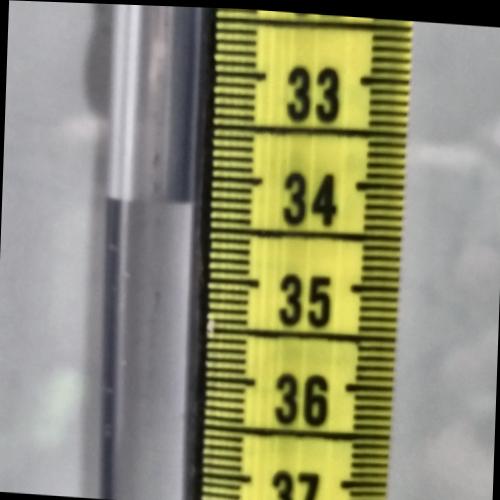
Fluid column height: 34.3 cm